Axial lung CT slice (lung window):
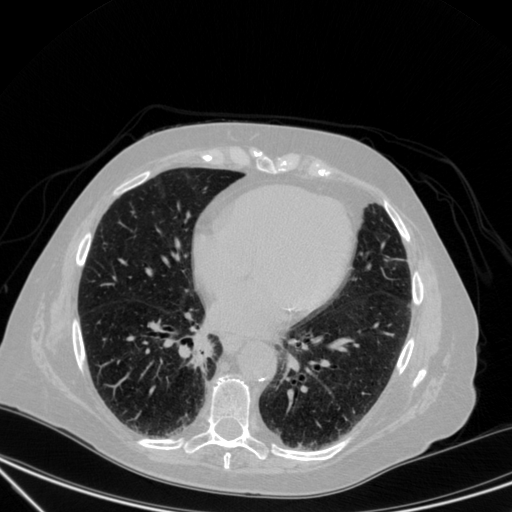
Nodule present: yes
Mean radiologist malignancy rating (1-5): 4